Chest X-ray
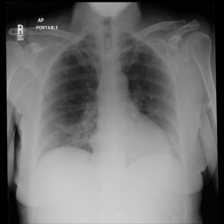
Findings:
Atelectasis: negative
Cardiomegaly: negative
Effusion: negative
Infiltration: negative
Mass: negative
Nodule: negative
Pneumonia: negative
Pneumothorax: negative
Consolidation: negative
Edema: negative
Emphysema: negative
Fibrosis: negative
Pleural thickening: negative
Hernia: negative